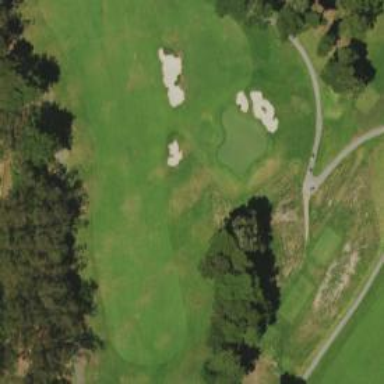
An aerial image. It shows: Golf hole.